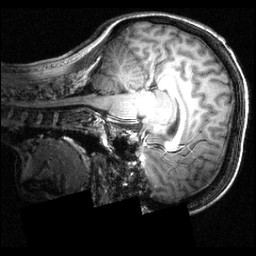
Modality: T1w
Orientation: sagittal
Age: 21
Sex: female
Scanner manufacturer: siemens
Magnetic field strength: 3.951 T
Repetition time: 1.5 s
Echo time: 0.00335 s